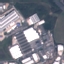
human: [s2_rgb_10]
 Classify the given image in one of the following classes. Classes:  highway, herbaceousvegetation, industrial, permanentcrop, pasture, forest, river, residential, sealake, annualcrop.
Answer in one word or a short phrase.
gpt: Industrial